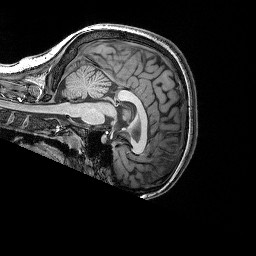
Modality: T1w
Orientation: sagittal
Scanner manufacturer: siemens
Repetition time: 2.25 s
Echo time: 0.00418 s